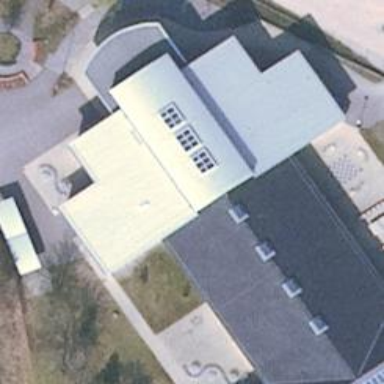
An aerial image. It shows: School.